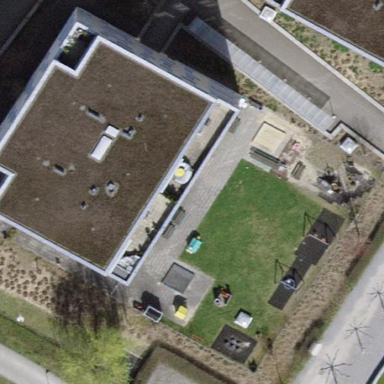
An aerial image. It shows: Light grey apartment building with flat grey roof.